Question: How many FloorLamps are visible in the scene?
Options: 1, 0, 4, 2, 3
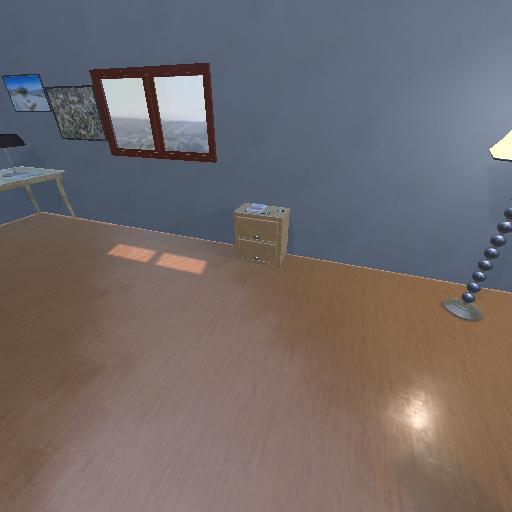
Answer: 1